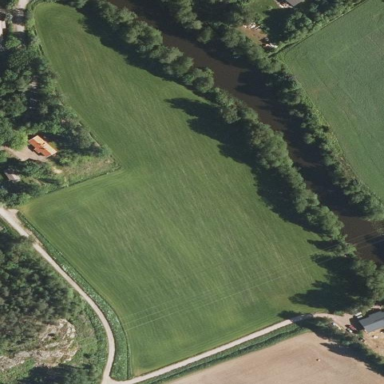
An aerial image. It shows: Farmland with grass crops.